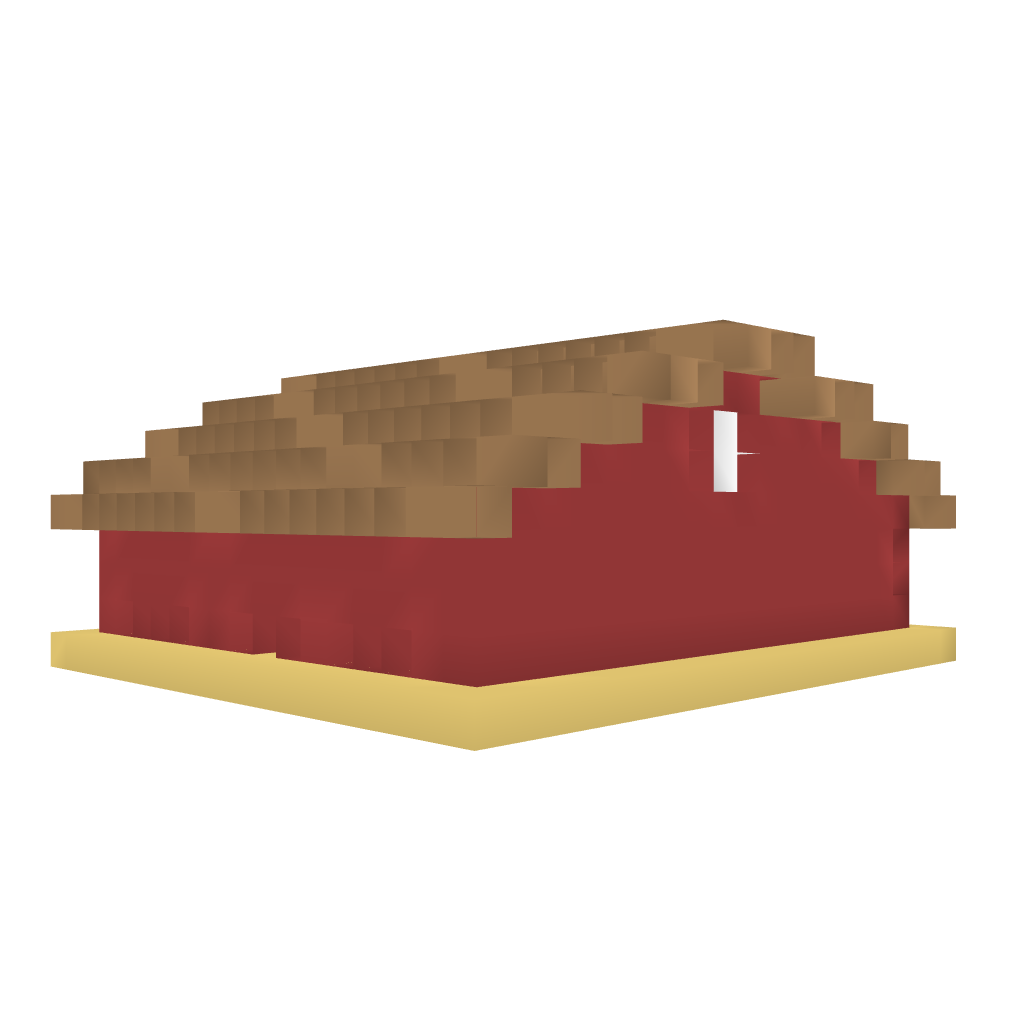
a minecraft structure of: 4-horse Stable good quality